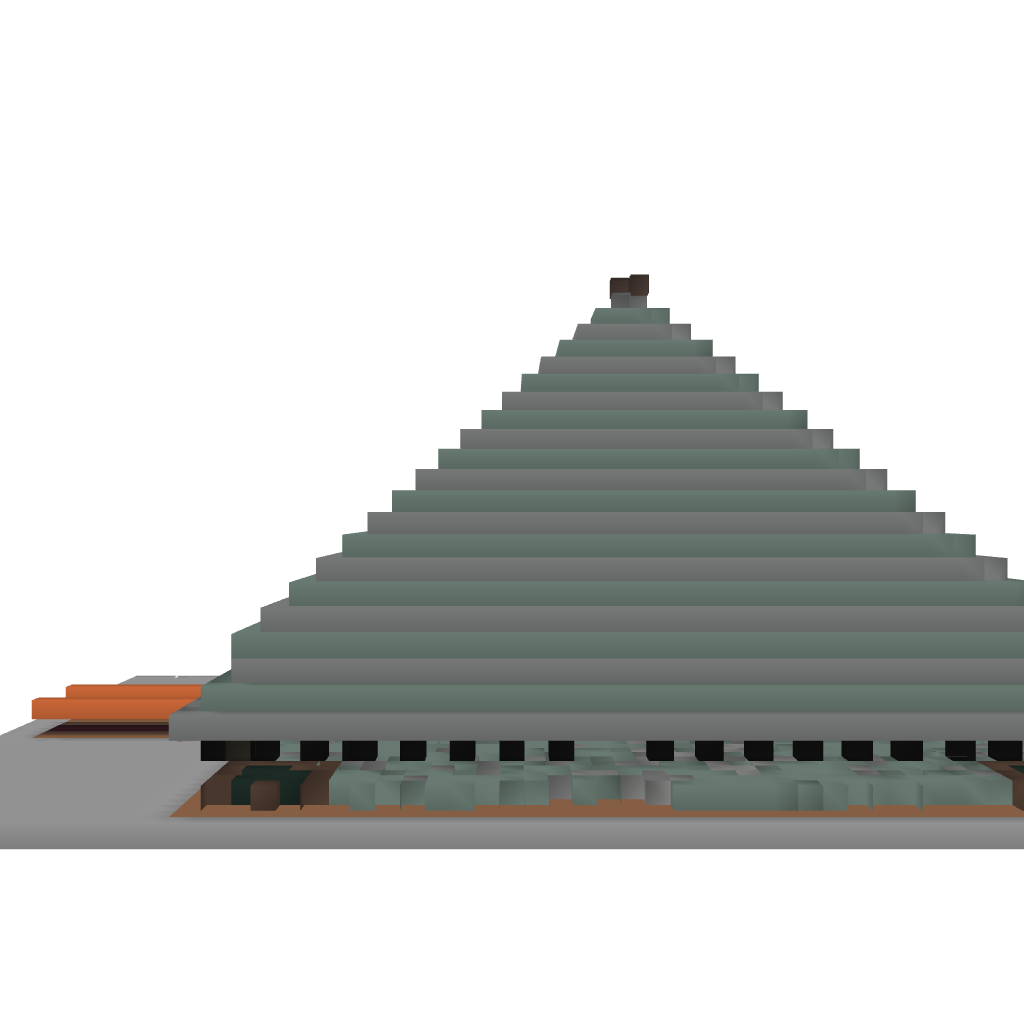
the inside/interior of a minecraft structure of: The Hostile Mob Temple